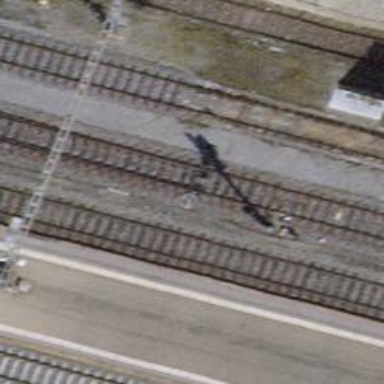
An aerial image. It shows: Railway switch.